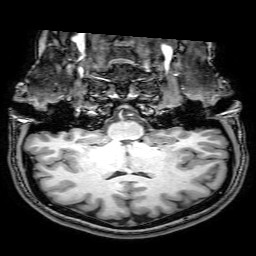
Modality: T1w
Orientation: sagittal
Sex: female
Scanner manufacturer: philips
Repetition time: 0.00816 s
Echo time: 0.00374 s